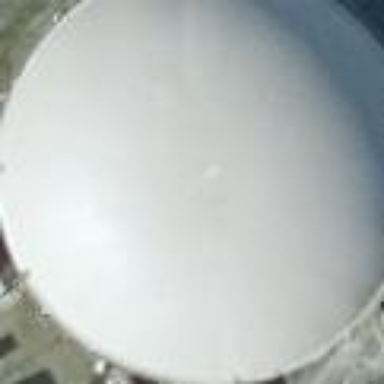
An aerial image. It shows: Storage tank with man-made structure.